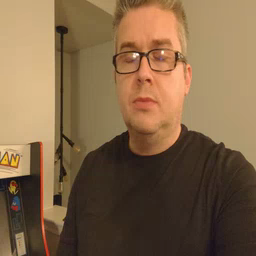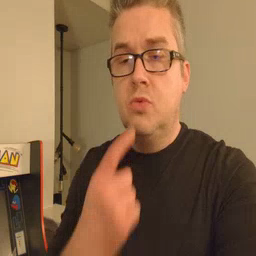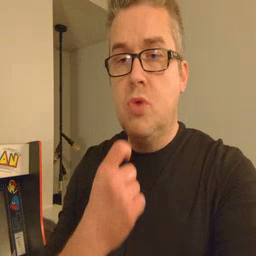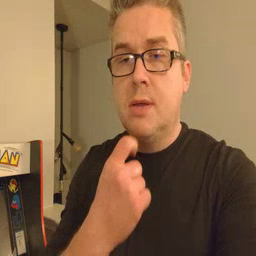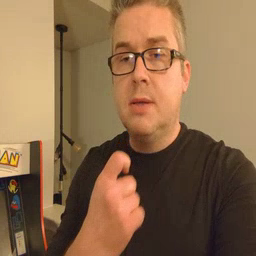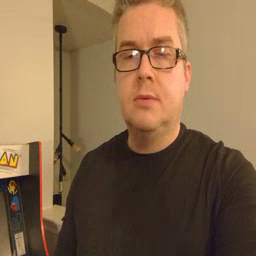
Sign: red